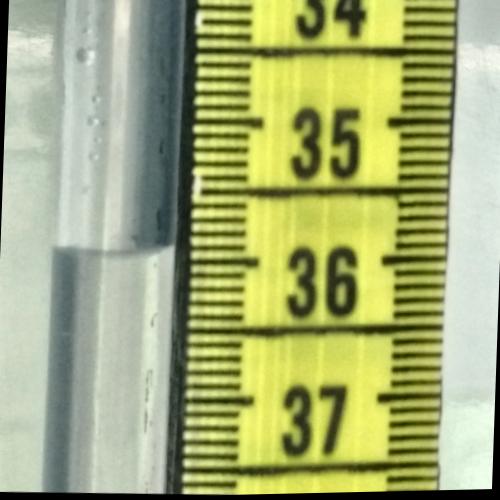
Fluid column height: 35.9 cm